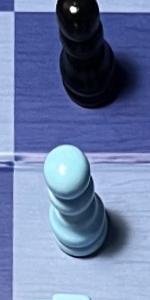
Label: Pawn_White